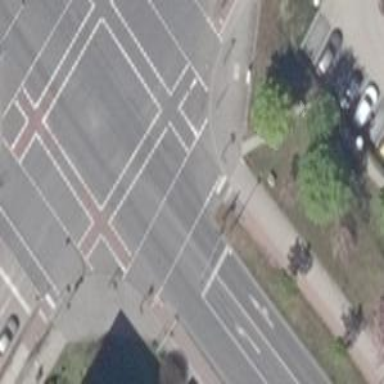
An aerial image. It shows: Road with traffic signals.